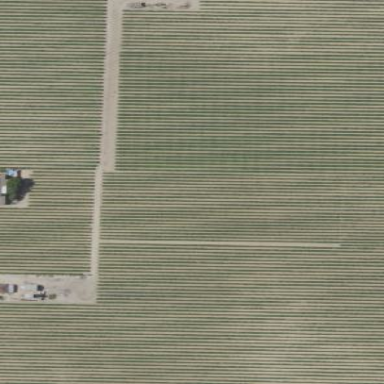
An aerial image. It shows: Vineyard.